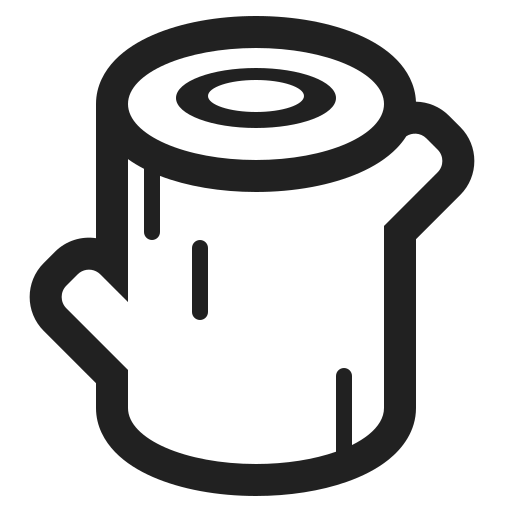
wood high contrast